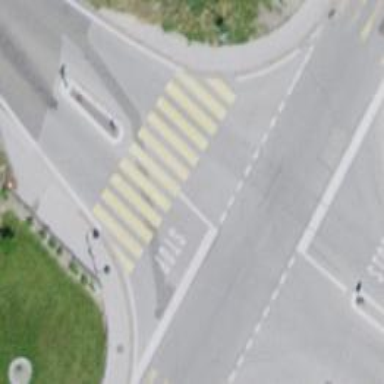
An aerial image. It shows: Uncontrolled zebra crossing on the road.